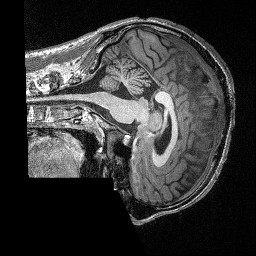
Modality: T1map
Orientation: sagittal